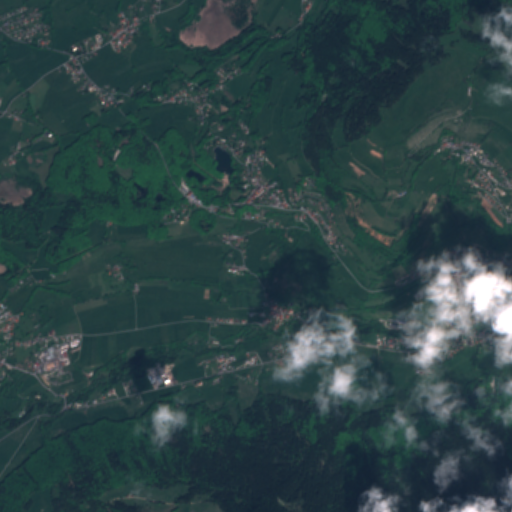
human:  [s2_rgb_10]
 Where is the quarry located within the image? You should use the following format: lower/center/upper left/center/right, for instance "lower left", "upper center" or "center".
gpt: The quarry is located in the lower right of the image.
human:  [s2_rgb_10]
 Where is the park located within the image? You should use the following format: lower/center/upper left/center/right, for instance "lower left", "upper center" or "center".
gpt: There is no park in the image.